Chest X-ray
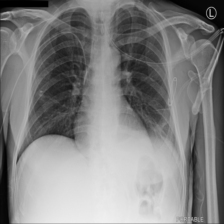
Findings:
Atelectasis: negative
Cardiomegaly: negative
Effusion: positive
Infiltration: negative
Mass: negative
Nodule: negative
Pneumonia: negative
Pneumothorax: negative
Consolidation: negative
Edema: negative
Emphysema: negative
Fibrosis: negative
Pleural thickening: negative
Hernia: negative